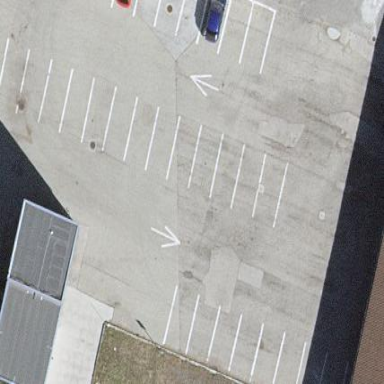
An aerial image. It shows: Road serving as parking aisle.